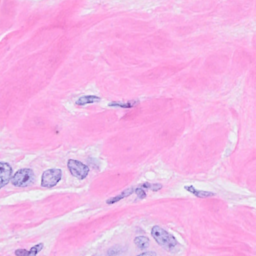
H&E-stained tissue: Breast